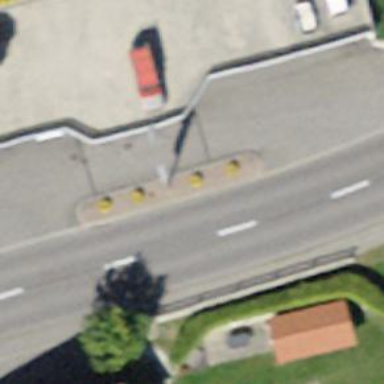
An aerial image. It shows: Fuel station.